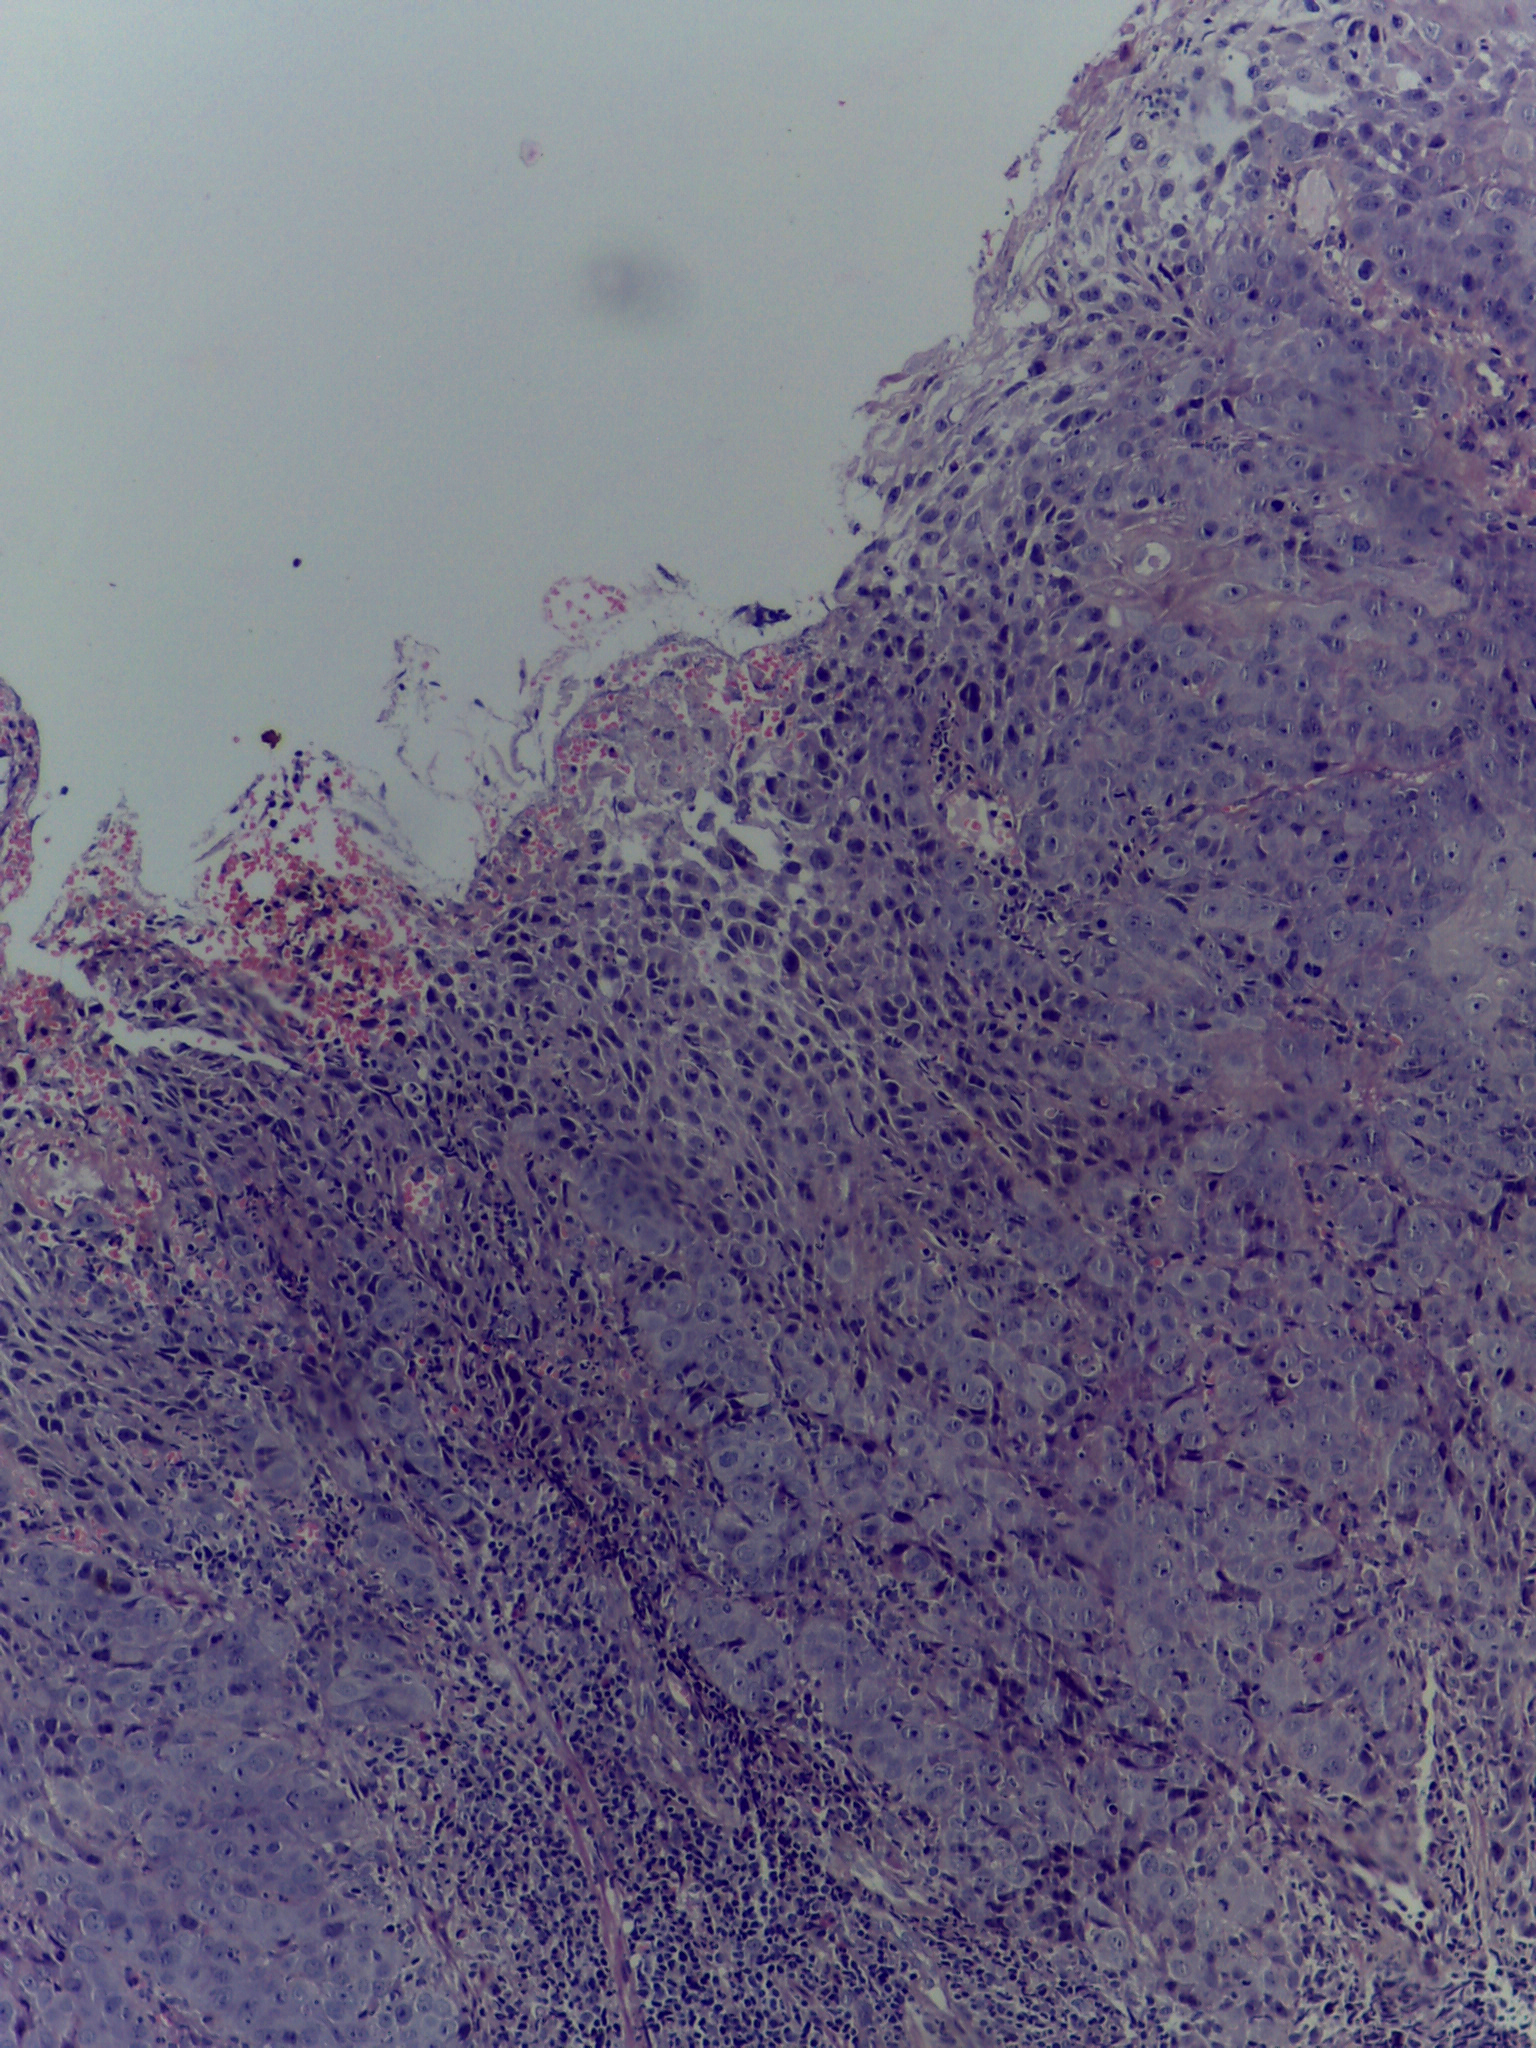
Diagnosis: OSCC